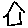
Label: house